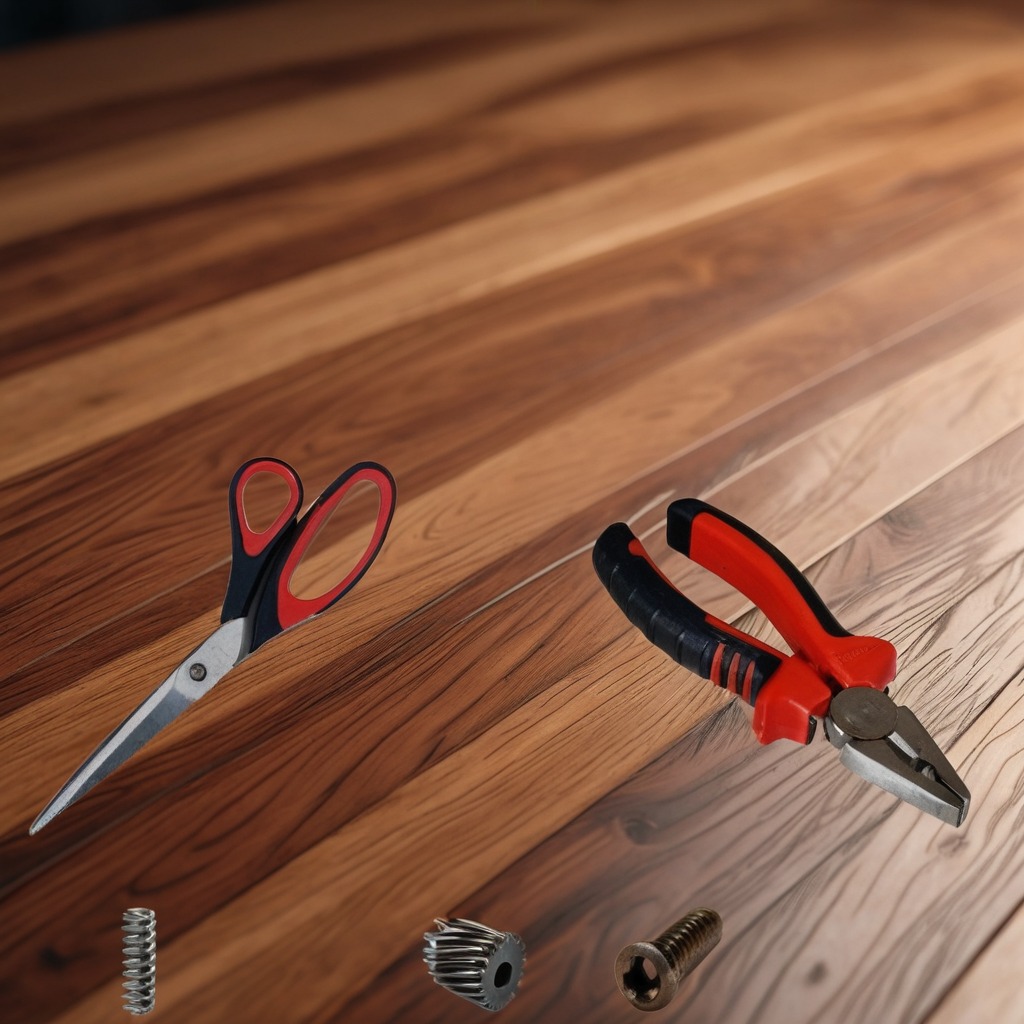
A steel gear with teeth, a metal machine screw, pliers, a coiled metal spring, and a pair of scissors are lying on the wooden table.